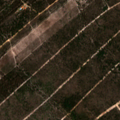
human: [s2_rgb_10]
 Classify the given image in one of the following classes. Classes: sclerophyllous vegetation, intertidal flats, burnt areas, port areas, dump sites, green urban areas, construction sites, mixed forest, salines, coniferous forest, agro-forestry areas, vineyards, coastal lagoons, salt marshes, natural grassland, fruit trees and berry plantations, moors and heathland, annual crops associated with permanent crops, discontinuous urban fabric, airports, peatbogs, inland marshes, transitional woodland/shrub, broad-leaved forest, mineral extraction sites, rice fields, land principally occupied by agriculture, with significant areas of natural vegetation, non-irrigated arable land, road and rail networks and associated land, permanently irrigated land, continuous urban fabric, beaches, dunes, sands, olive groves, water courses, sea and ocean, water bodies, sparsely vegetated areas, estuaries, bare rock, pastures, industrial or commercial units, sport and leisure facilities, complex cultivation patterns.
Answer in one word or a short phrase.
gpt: continuous urban fabric